Question: I coded my <URL>. The MSI is also signed with my code signing certificate. When I begin its installation I get the following security warning on Windows 7:

But for some reason the is nothing but the name of my MSI or anything I added to it.
Is there a way to give it some user-friendly name to display in that warning?
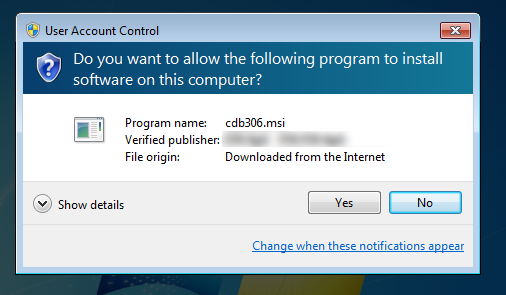
Answer: With SignTool.exe it is enough to set a description text from what I remember, this being used as application name in the UAC prompt. Have you tried that? (don't know if this is supported from WiX)